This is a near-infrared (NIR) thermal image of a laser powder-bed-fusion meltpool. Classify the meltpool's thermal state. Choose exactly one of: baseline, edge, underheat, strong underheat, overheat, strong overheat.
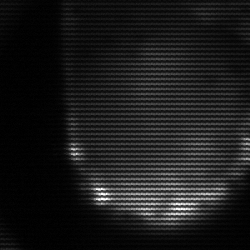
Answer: edge